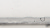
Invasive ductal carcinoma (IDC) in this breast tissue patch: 0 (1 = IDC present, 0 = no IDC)